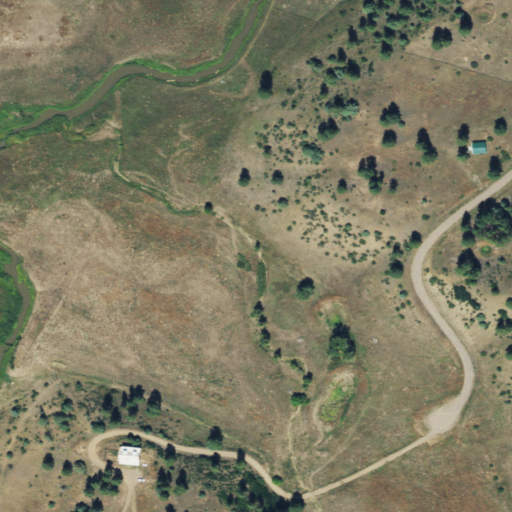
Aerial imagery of valley in Colorado named Hall Canyon containing shrub, evergreen forest, open development, woody wetlands, and low intensity development